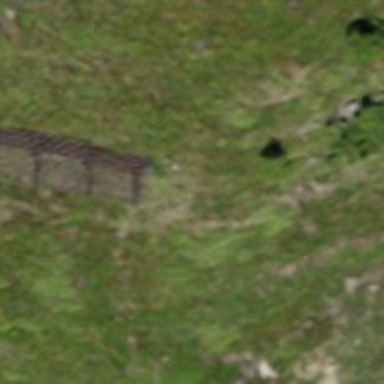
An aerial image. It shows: Man-made structure for avalanche protection.